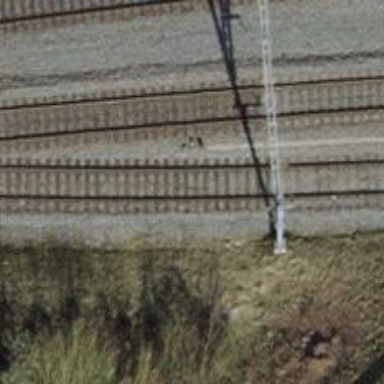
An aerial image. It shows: Railway siding with one electrified track and contact line.